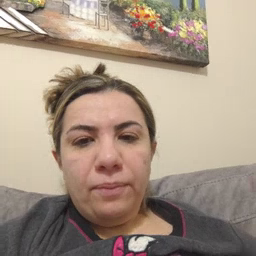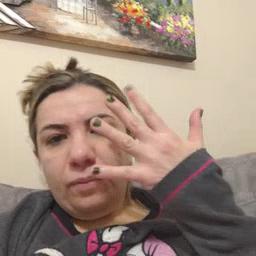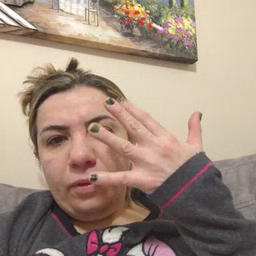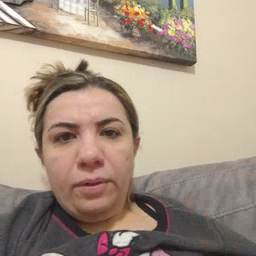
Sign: finger